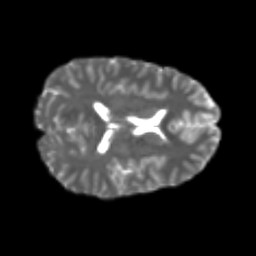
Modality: T2w
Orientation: axial
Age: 20
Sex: male
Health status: healthy
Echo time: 0.074 s